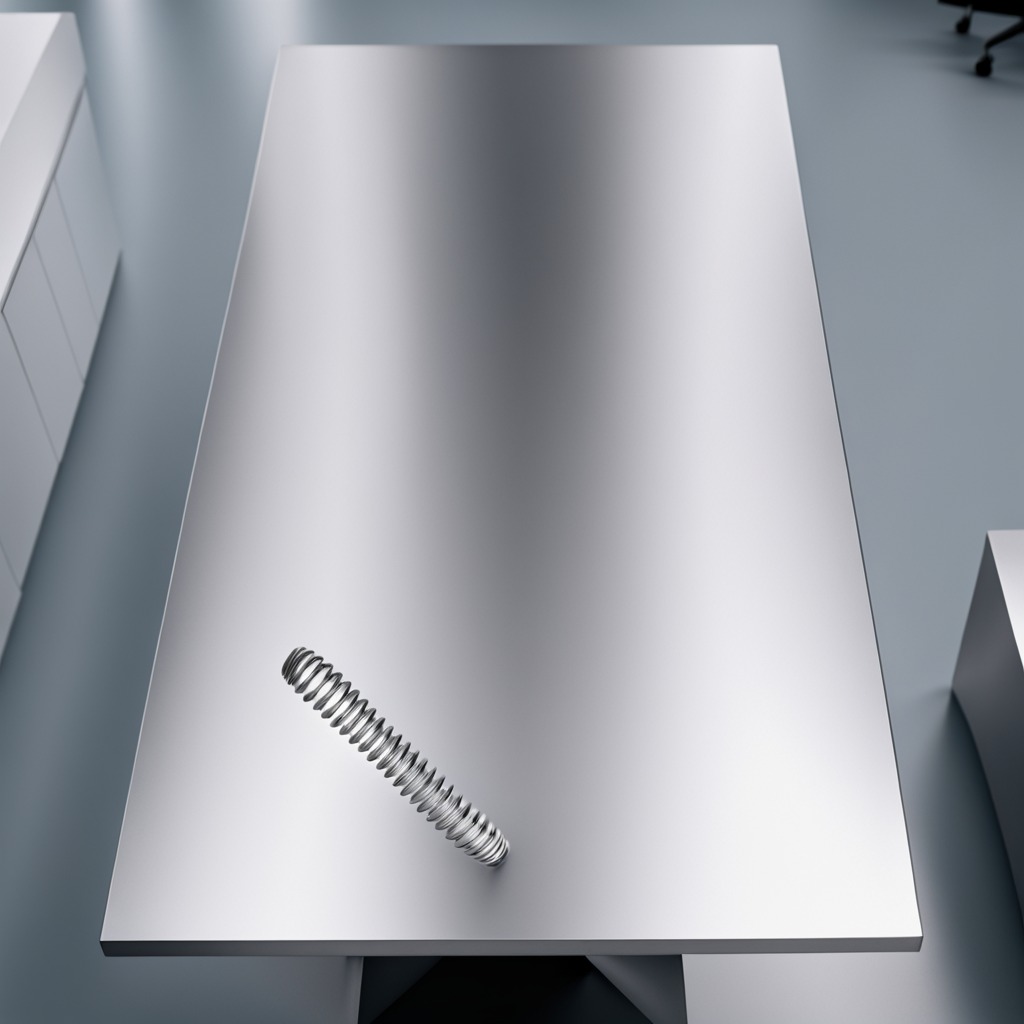
A coiled metal spring lies on the stainless steel table in a high-end prototyping lab.